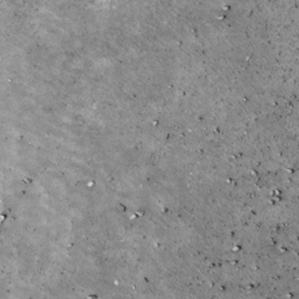
Label: non_frost